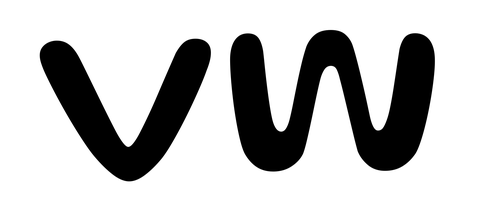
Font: Gluten_Regular